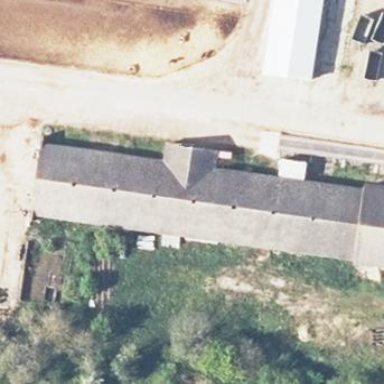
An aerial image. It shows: Farm auxiliary building.